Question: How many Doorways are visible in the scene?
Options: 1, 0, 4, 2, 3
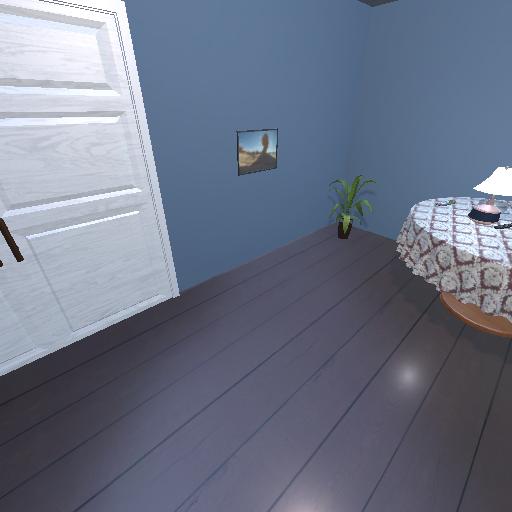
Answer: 1